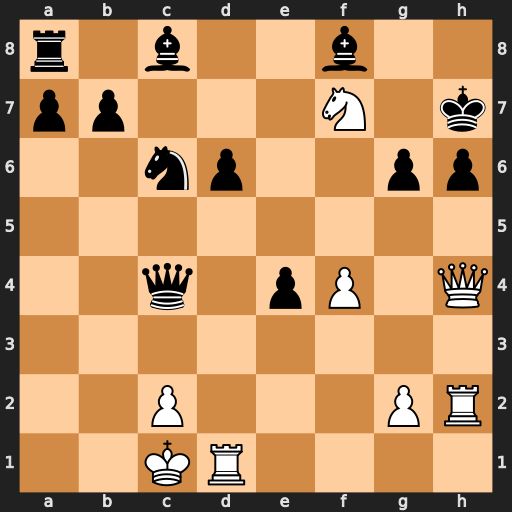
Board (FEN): r1b2b2/pp3N1k/2np2pp/8/2q1pP1Q/8/2P3PR/2KR4
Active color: w
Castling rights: -
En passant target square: -
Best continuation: Qf6 Bg7 Rxh6+ Kg8 Qxg6